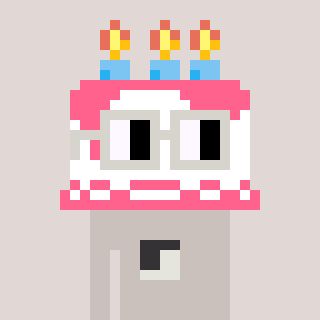
a pixel art character with square light gray glasses, a cake-shaped head and a foggrey-colored body on a warm background